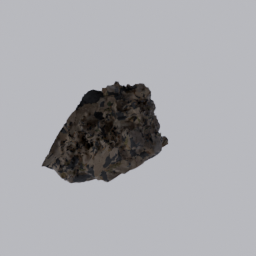
Label: nature